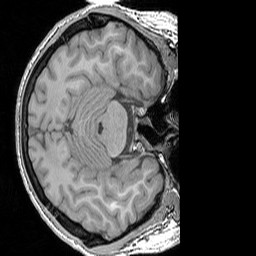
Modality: T1w
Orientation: axial
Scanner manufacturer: siemens
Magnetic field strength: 3 T
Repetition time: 1.83 s
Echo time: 0.00303 s